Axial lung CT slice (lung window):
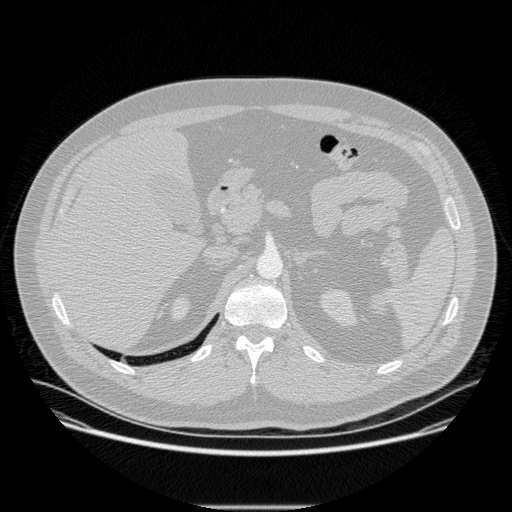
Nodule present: no